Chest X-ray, PA view. Patient: 63 years old, sex M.
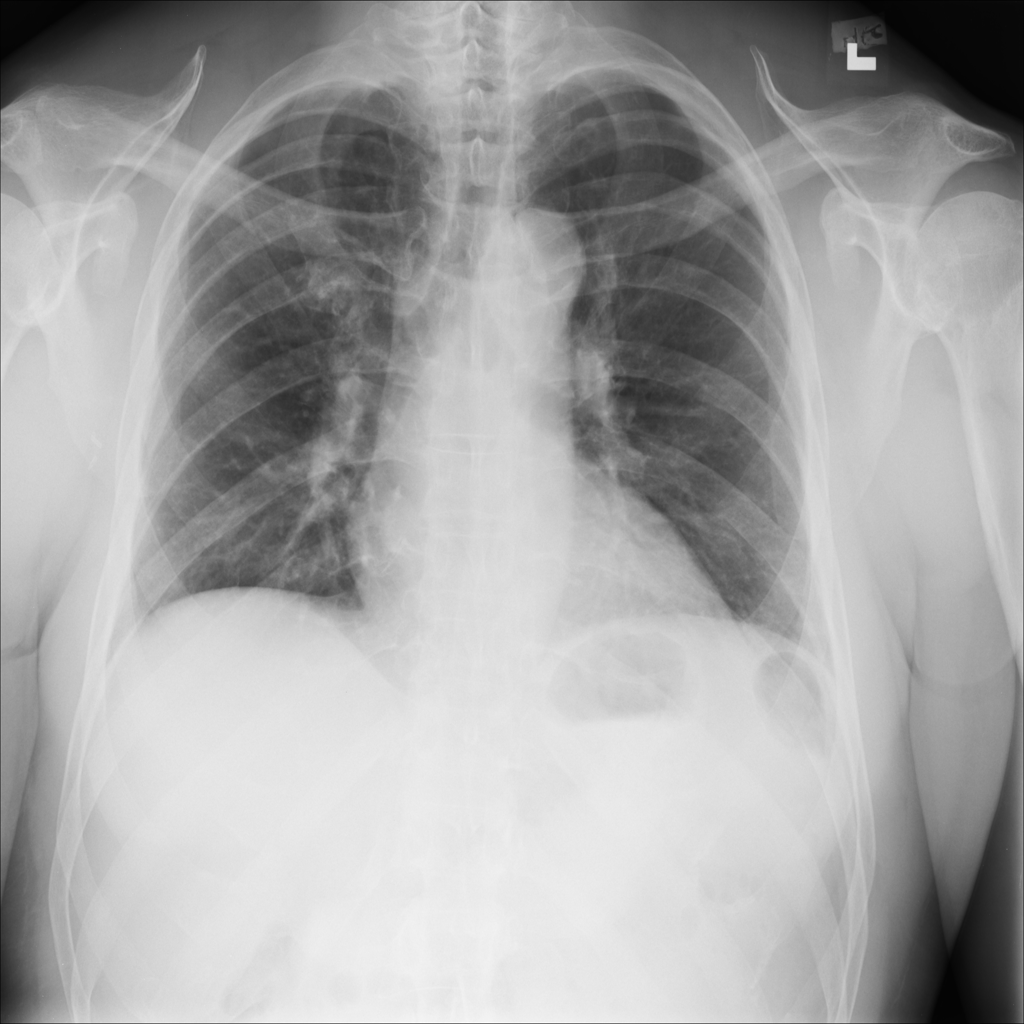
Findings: No Finding